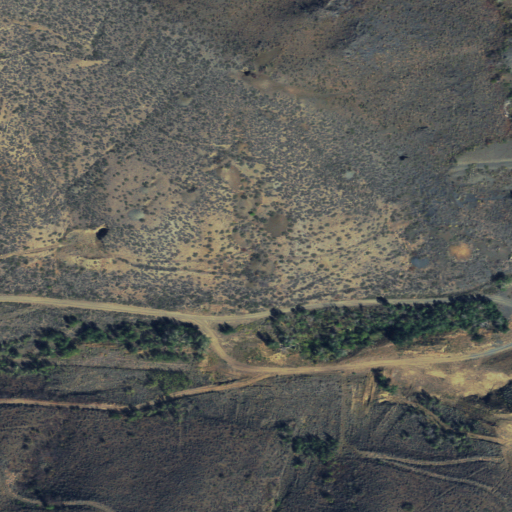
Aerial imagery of valley in Idaho named Minnie Moore Gulch containing shrub, evergreen forest, and low intensity development